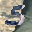
Label: 5